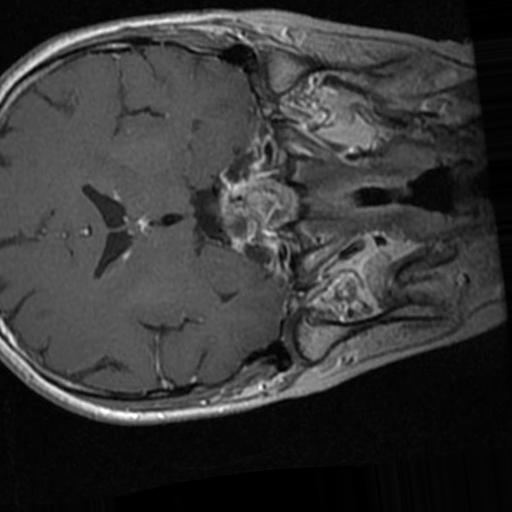
Label: brain_tumor